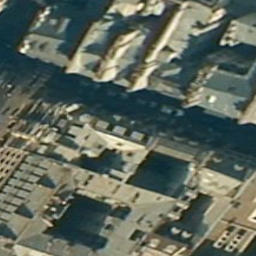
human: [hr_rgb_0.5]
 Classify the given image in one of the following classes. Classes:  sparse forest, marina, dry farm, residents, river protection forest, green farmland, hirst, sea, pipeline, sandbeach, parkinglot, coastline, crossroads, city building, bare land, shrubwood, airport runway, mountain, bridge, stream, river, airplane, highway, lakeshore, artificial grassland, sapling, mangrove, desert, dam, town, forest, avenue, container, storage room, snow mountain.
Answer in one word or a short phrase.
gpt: city building